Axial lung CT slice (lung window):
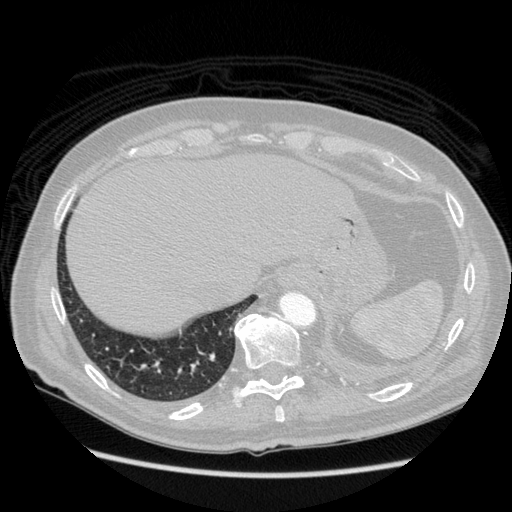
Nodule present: no